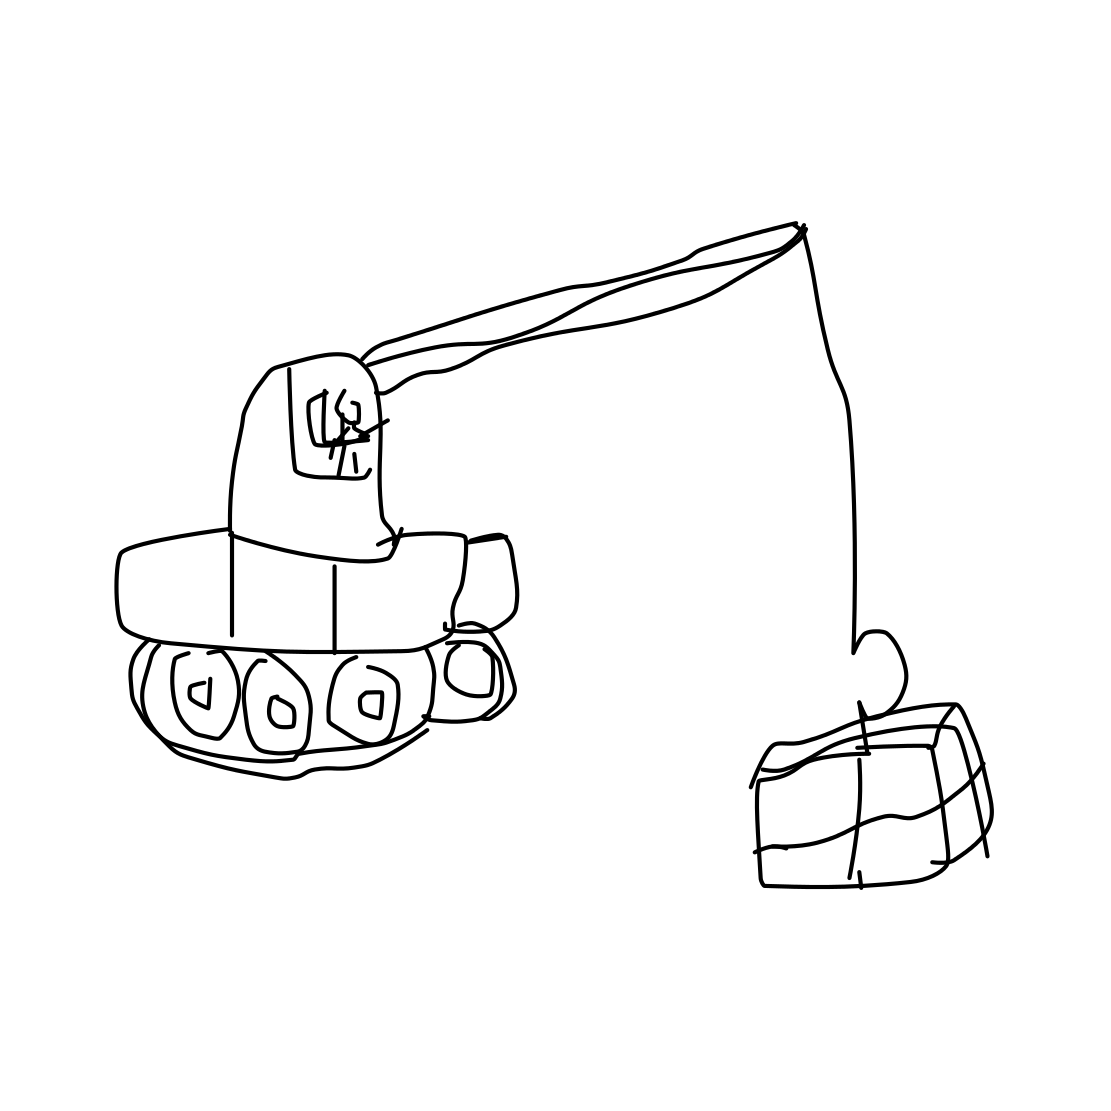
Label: crane (machine)